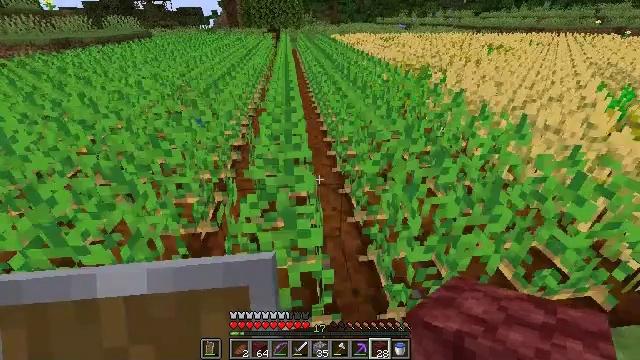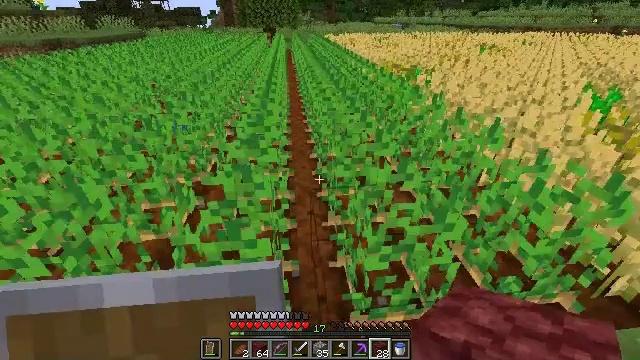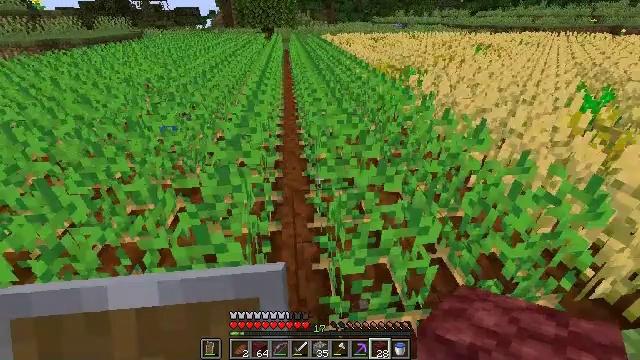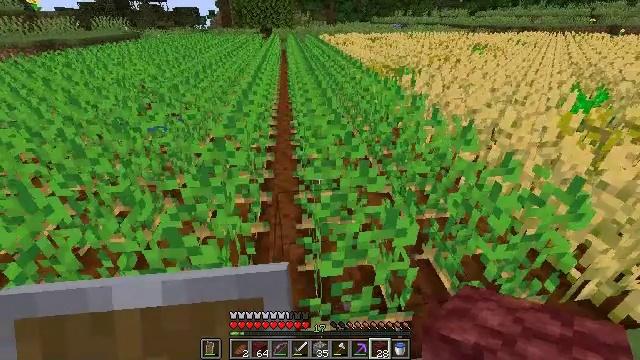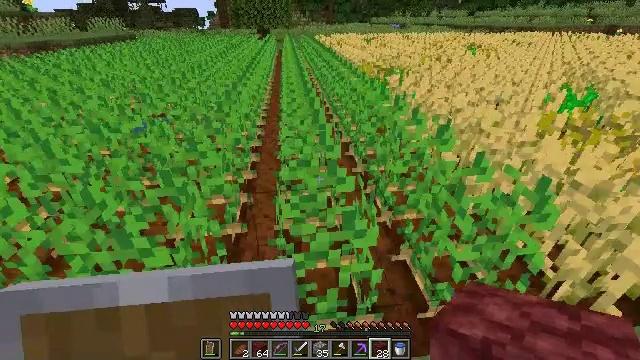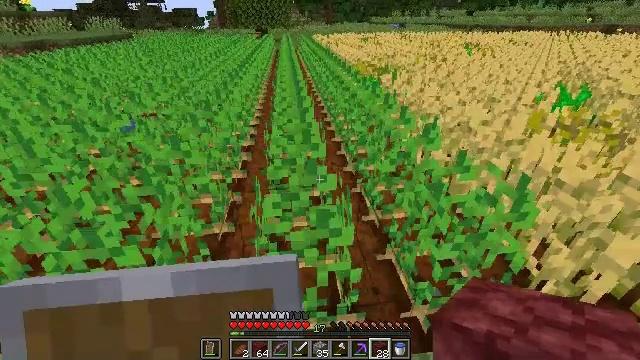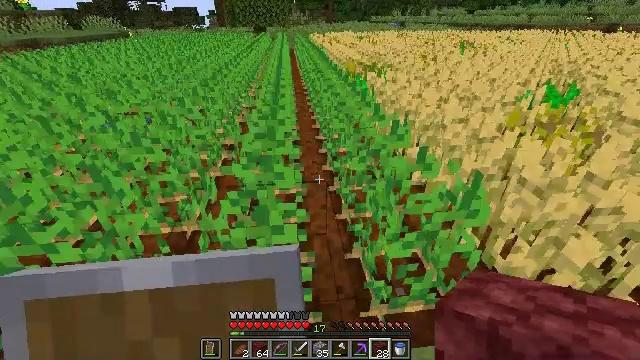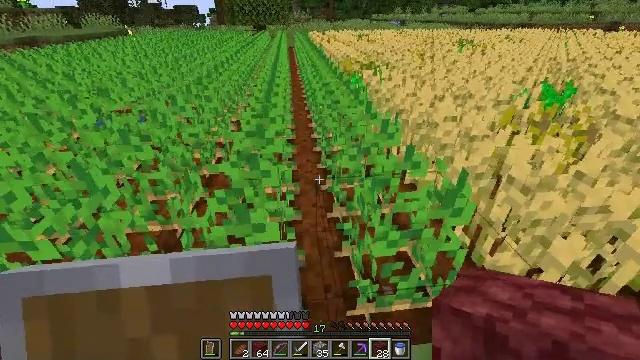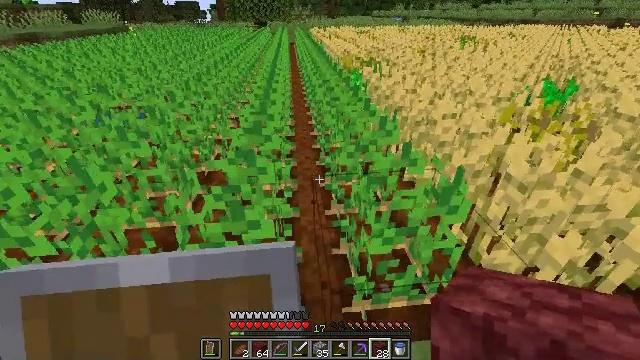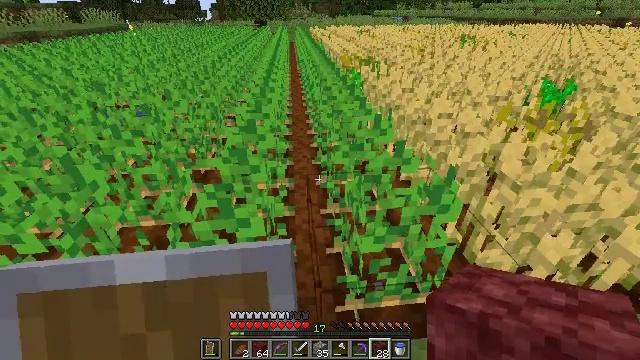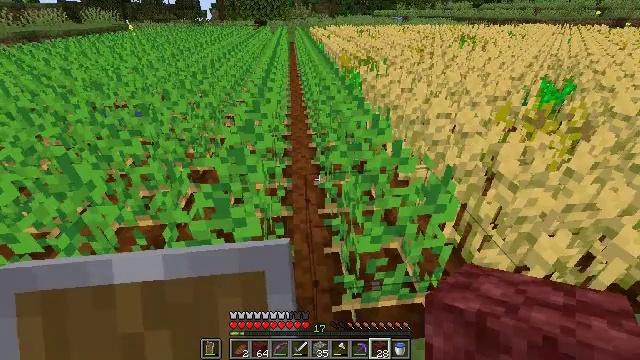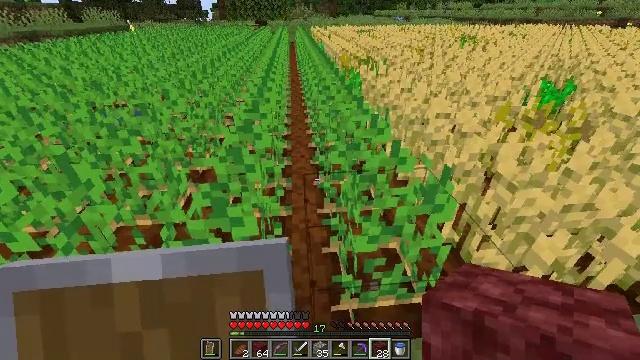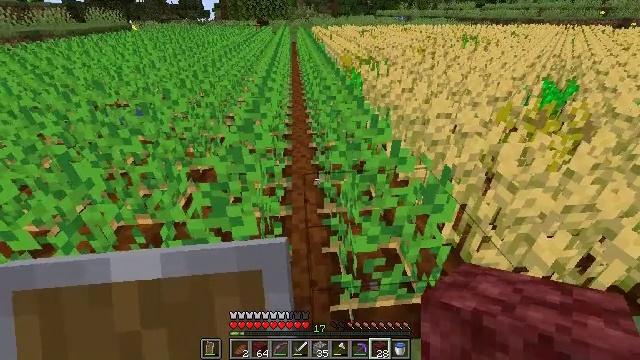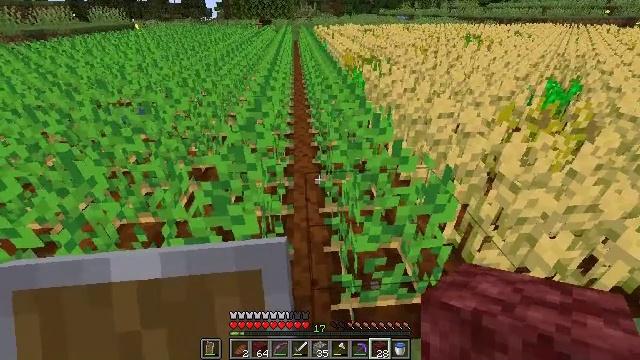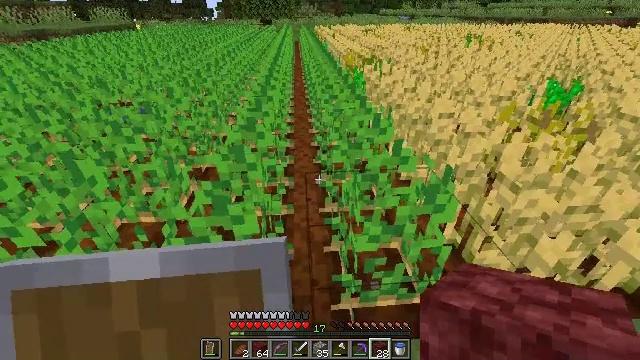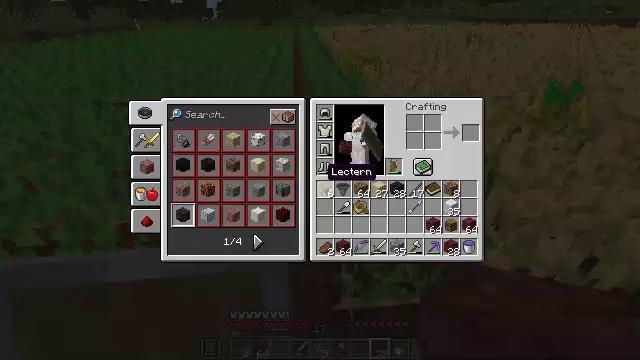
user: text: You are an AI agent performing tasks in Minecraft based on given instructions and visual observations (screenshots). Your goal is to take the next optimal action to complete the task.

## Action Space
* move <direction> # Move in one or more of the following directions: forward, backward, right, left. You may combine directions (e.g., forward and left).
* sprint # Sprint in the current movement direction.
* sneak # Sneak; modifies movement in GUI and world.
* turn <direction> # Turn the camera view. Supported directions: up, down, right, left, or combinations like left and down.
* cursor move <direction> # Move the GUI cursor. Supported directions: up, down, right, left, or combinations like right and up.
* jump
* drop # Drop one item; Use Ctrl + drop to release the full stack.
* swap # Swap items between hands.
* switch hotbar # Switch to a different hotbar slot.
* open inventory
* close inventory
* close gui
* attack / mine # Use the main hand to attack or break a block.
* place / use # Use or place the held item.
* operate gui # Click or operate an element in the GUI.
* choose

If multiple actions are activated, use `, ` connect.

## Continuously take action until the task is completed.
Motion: motion action
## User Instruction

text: Dig up potatoes from the soil.
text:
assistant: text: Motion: move right
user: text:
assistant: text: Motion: move right
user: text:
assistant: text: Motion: move right
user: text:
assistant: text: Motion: move right
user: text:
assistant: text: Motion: move right
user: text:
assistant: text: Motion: no_op
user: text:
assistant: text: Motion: no_op
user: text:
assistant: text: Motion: no_op
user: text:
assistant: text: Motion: no_op
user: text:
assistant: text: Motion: no_op
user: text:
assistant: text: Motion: no_op
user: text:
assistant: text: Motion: no_op
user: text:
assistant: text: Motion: no_op
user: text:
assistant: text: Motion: no_op
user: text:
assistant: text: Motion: close inventory
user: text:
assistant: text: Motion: close inventory
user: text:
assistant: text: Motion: close inventory
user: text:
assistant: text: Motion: close inventory
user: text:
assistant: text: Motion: no_op
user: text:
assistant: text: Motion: no_op
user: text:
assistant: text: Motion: no_op
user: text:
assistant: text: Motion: turn up
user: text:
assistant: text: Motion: no_op
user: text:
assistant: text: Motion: open inventory
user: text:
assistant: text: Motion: open inventory
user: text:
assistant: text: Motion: open inventory
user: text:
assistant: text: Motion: turn down
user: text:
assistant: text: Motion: turn right and down
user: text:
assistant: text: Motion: no_op
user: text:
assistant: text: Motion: turn right